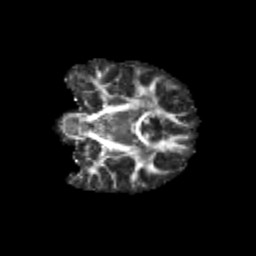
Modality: FA
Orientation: coronal
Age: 13
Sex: female
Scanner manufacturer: siemens
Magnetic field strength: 3 T
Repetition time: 3.8 s
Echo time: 0.07 s